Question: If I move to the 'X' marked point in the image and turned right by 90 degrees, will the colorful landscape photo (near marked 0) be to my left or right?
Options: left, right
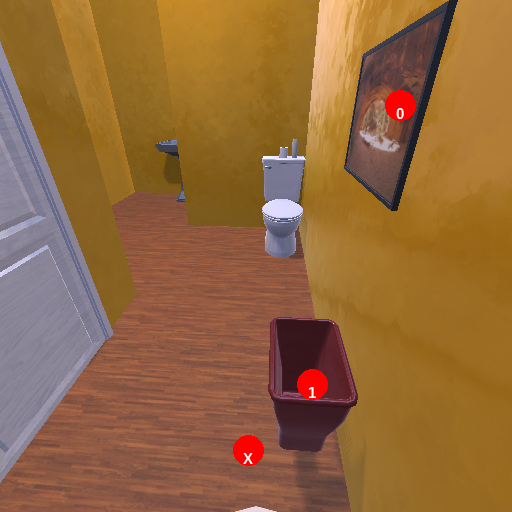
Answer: left